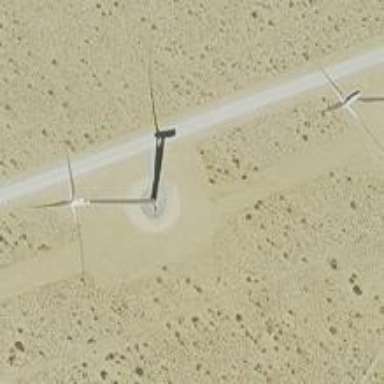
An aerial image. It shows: Wind turbine generator made by Vestas. The generator utilizes wind as its power source and belongs to the horizontal axis type.